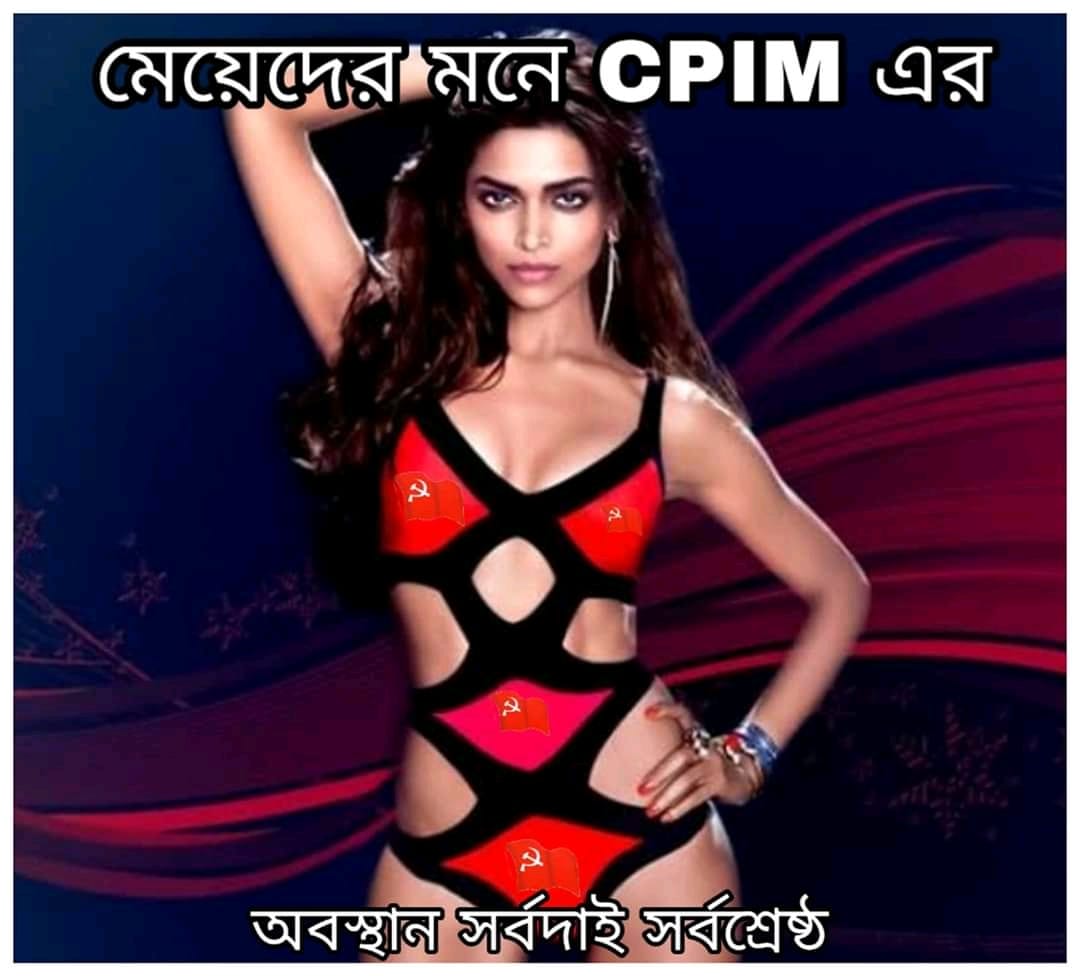
Caption: মেয়েদের মনে CPIM এর অবস্থান সর্বদাই সর্বশ্রেষ্ঠ
Label: hate